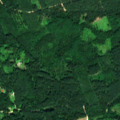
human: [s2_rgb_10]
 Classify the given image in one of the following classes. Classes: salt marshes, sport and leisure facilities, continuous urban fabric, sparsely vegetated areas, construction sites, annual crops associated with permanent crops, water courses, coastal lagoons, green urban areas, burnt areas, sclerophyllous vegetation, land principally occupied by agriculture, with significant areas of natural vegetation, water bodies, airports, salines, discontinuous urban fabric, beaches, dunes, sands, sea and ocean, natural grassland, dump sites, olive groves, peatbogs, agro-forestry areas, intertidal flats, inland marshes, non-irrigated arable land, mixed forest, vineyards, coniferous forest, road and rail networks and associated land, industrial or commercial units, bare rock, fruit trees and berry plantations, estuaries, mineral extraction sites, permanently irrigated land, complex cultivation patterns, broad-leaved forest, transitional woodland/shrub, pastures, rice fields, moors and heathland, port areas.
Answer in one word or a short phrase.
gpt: land principally occupied by agriculture, with significant areas of natural vegetation, coniferous forest, mixed forest, transitional woodland/shrub